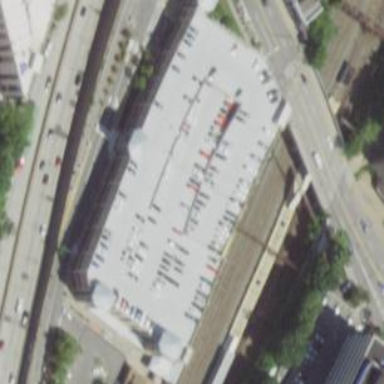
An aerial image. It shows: Multi-storey parking building.